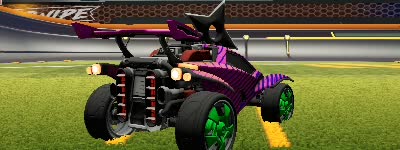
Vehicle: octane